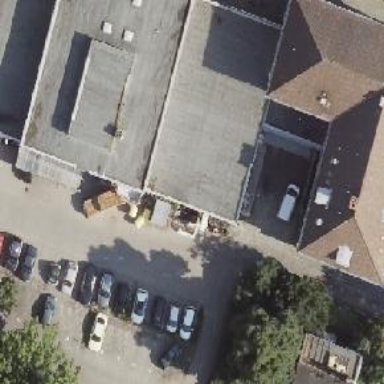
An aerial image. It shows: Part of the building is designated for commercial use.